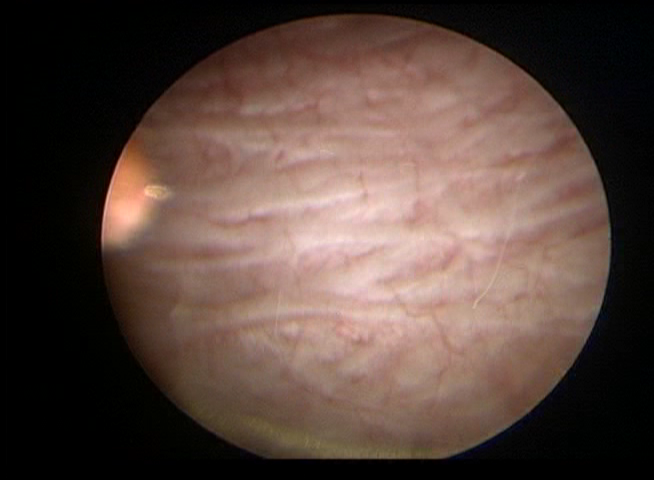
Modality: WLC
Class: Normal mucosa
Bladder cancer association: No